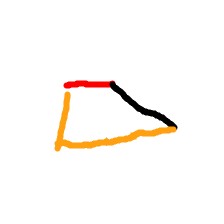
Shape: trapezoid